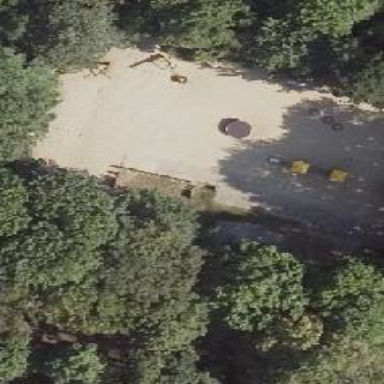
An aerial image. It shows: Playground with springy equipment.